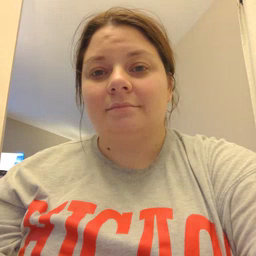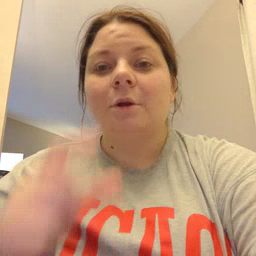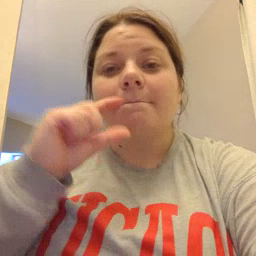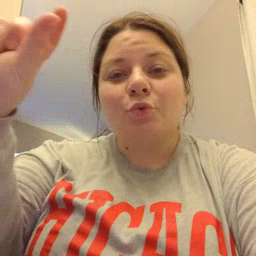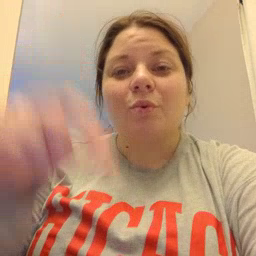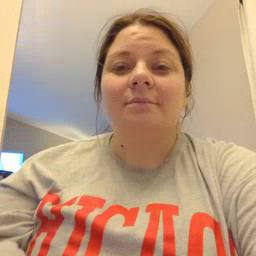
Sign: moon